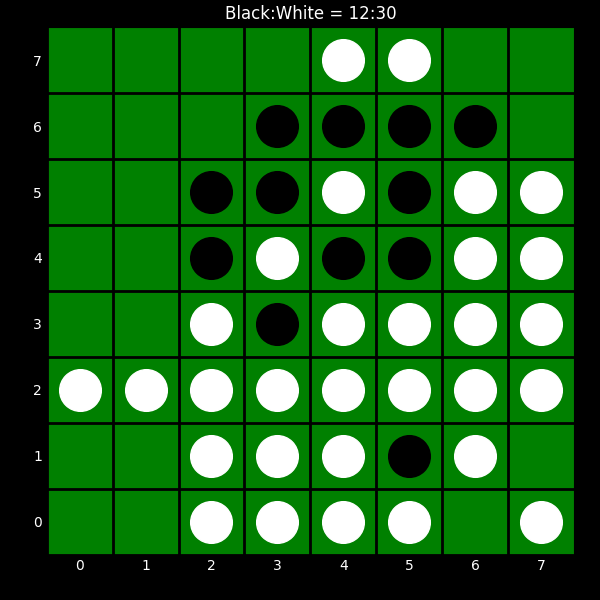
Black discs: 12
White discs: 30